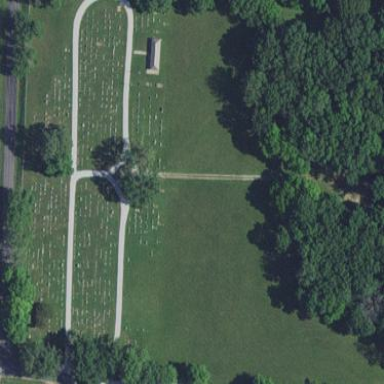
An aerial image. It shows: Graveyard.